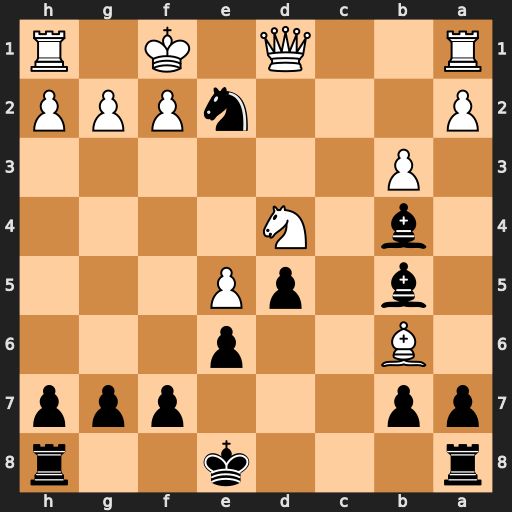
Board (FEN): r3k2r/pp3ppp/1B2p3/1b1pP3/1b1N4/1P6/P3nPPP/R2Q1K1R
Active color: b
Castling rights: kq
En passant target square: -
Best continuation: Nxd4+ Kg1 Ne2+ Qxe2 Bxe2